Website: crate-barrel
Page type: billing-address
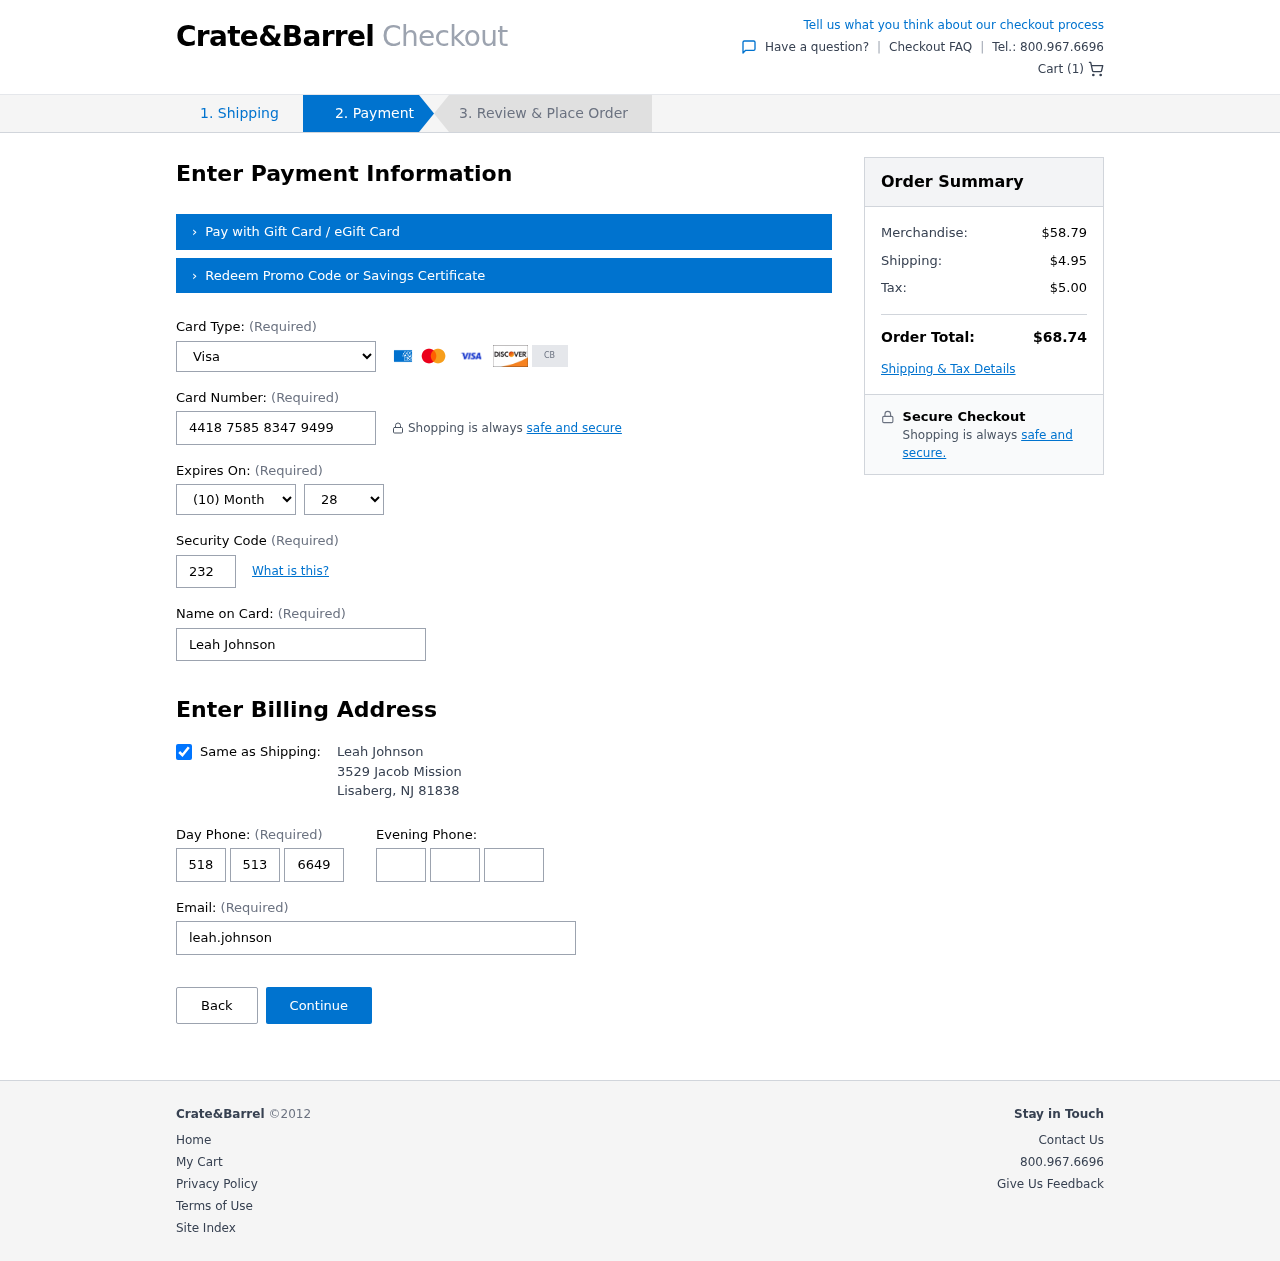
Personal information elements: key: PII_CARD_CVV
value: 232
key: PII_CARD_EXPIRY_MONTH
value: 10
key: PII_CARD_EXPIRY_YEAR
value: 28
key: PII_CARD_NUMBER
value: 4418 7585 8347 9499
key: PII_CARD_TYPE
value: Visa
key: PII_CITY
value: Lisaberg
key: PII_EMAIL
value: leah.johnson@yahoo.com
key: PII_FULLNAME
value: Leah Johnson
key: PII_PHONE_AREA
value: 518
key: PII_PHONE_PREFIX
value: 513
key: PII_PHONE_SUFFIX
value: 6649
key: PII_POSTCODE
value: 81838
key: PII_STATE_ABBR
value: NJ
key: PII_STREET
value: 3529 Jacob Mission
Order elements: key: ORDER_NUM_ITEMS
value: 1
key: ORDER_SUBTOTAL
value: $58.79
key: ORDER_SHIPPING_COST
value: $4.95
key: ORDER_TAX
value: $5.00
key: ORDER_TOTAL
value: $68.74